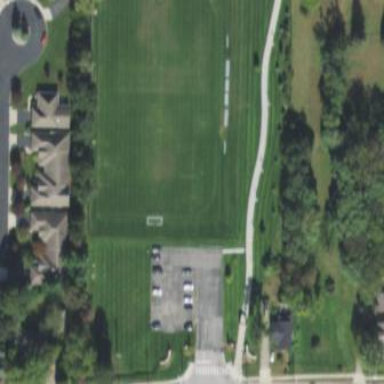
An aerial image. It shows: Soccer pitch designated for leisure and sports activities.